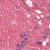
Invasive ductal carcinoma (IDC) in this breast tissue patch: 1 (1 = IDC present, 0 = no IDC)